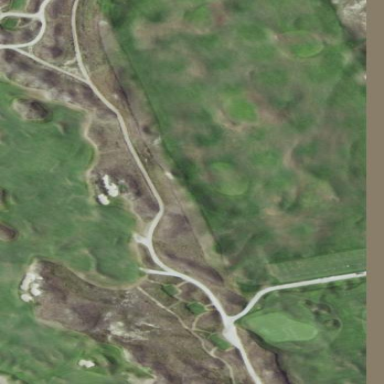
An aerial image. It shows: Scenic golf fairway.